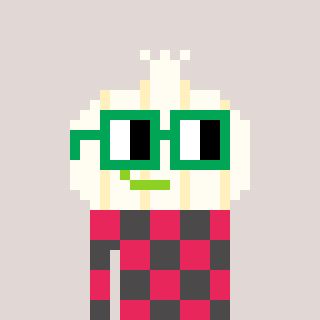
a pixel art character with square green glasses, a garlic-shaped head and a grayscale-colored body on a warm background